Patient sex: M
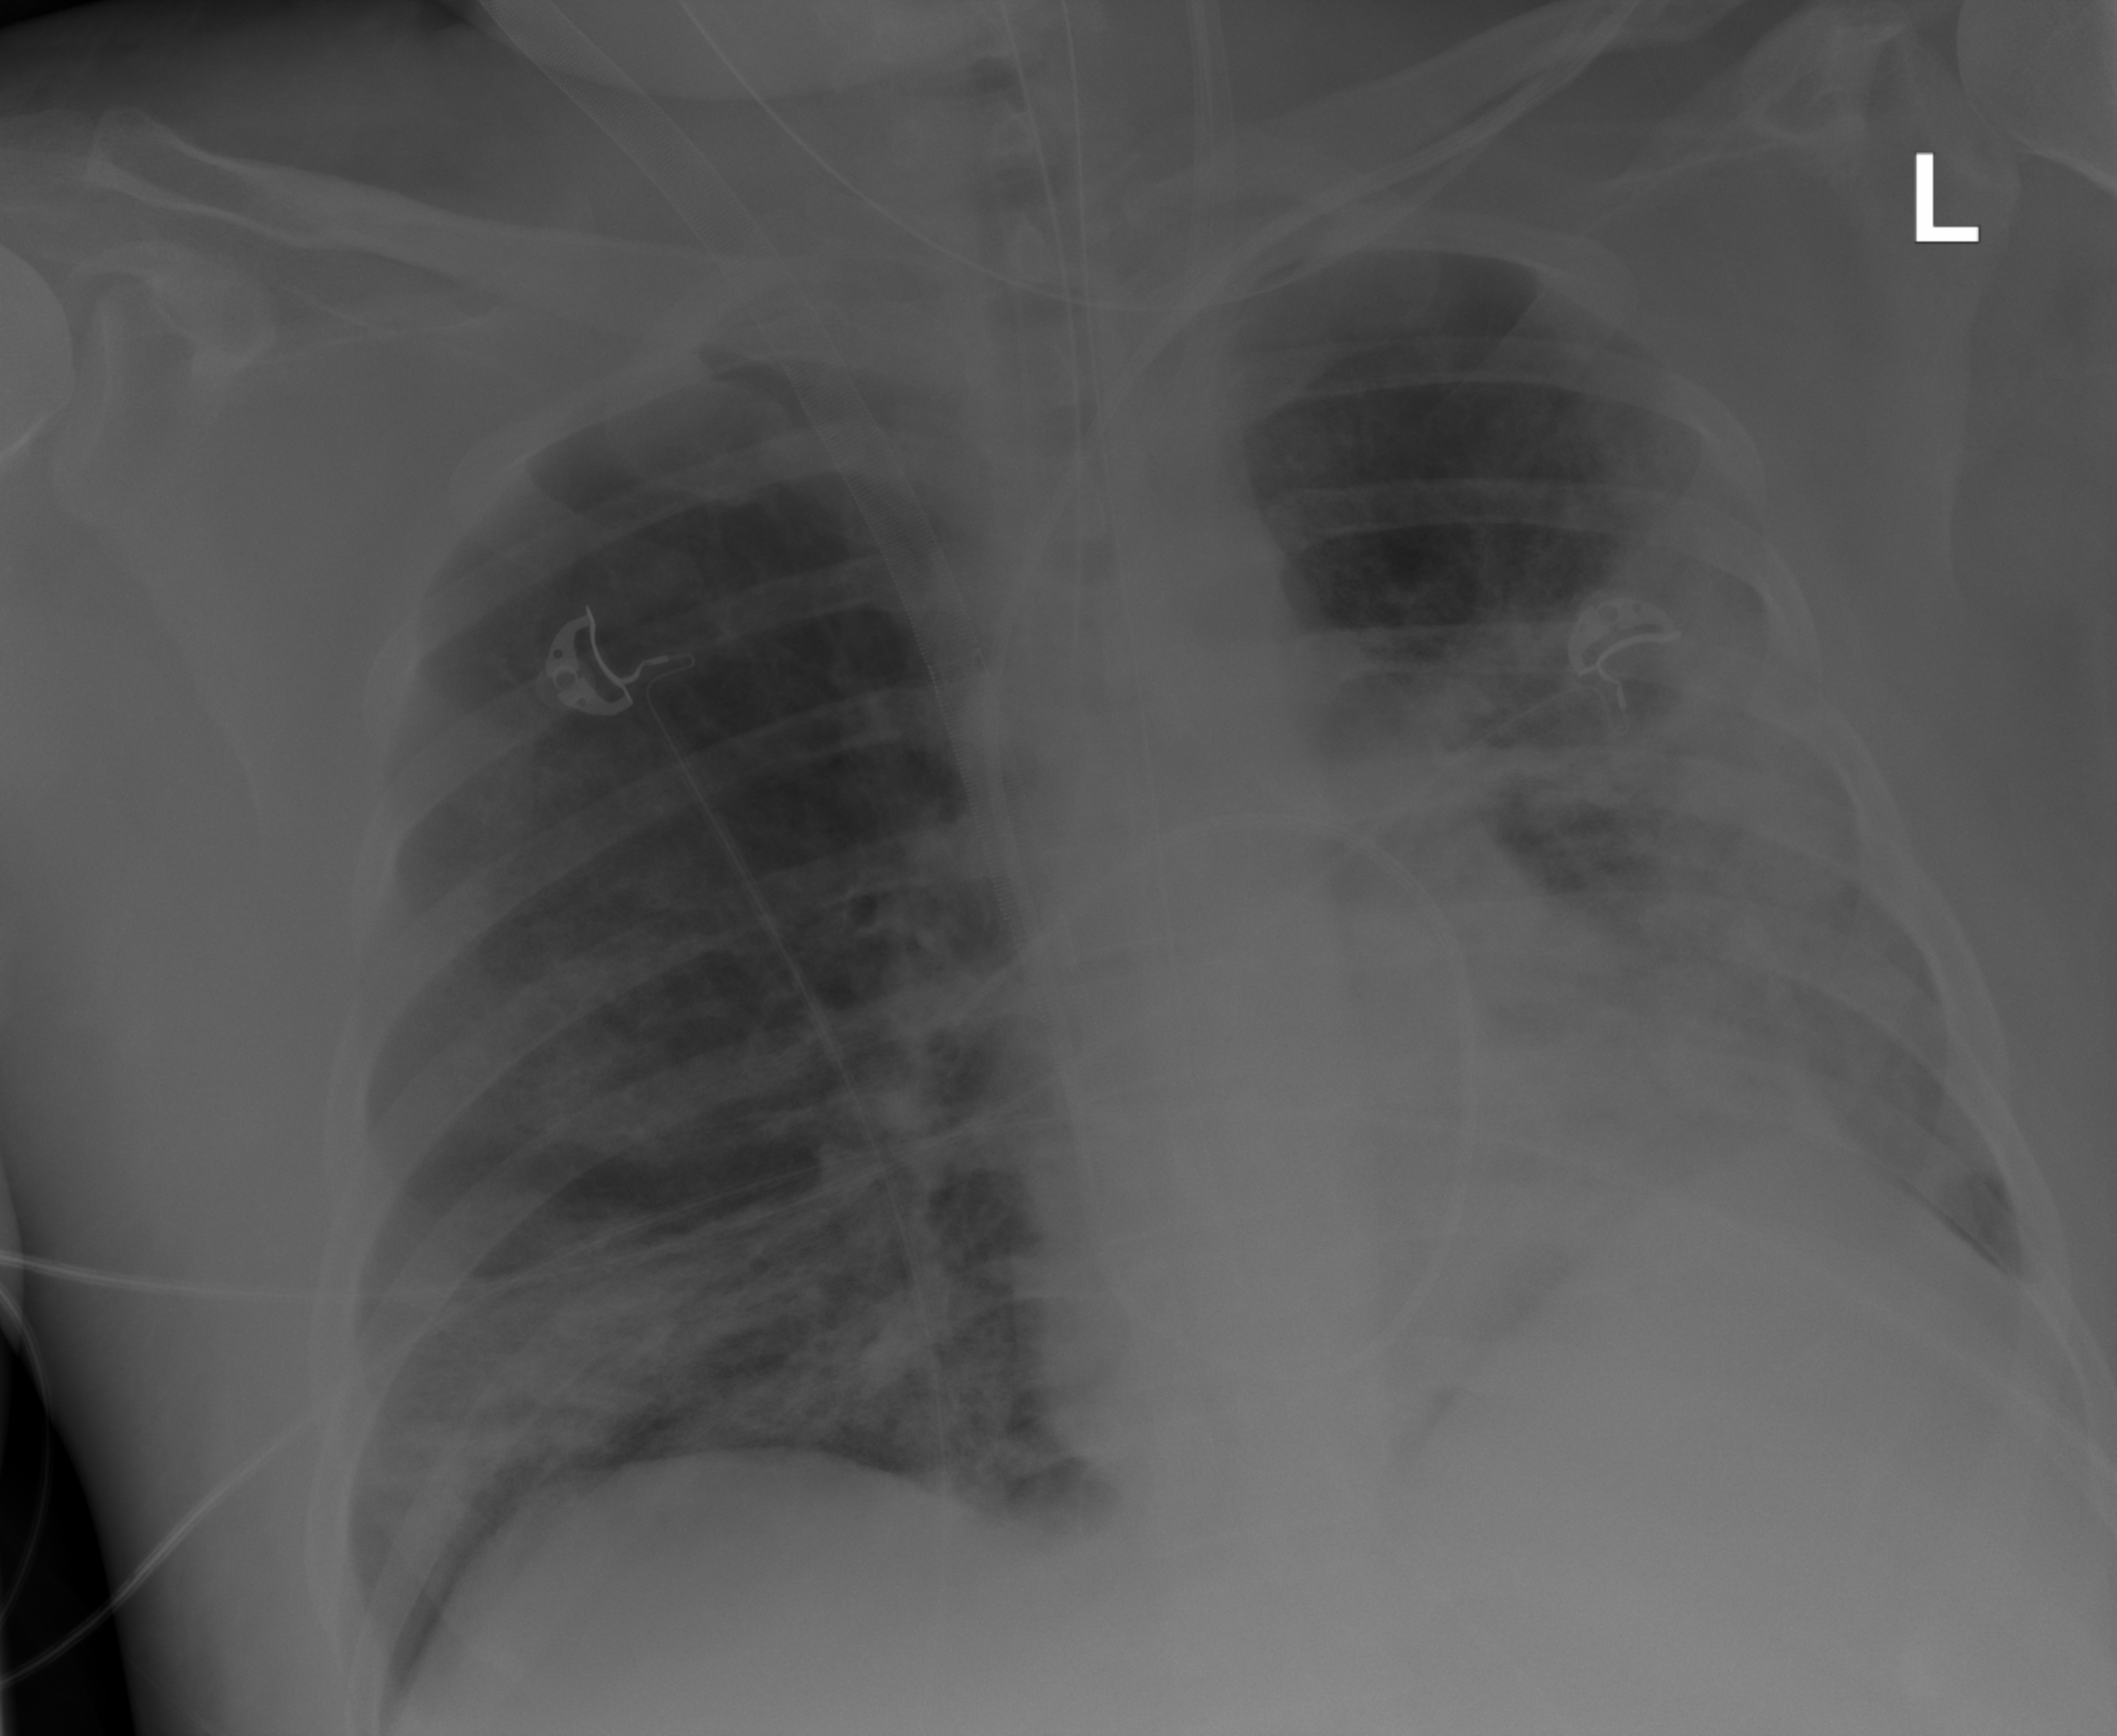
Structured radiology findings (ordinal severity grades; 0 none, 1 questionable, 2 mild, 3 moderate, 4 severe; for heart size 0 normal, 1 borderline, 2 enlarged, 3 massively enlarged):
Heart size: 0
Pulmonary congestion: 0
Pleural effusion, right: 0
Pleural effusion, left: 0
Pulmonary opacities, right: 3
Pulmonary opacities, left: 3
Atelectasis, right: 3
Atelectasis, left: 3